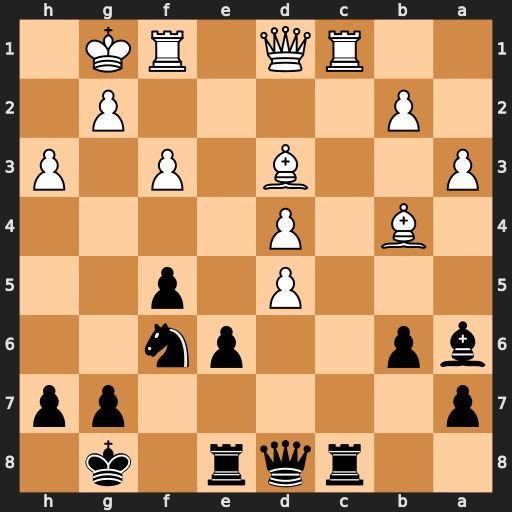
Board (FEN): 2rqr1k1/p5pp/bp2pn2/3P1p2/1B1P4/P2B1P1P/1P4P1/2RQ1RK1
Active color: b
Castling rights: -
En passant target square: -
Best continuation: Rxc1 Qxc1 Bxd3